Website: slack
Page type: stored-credit-cards
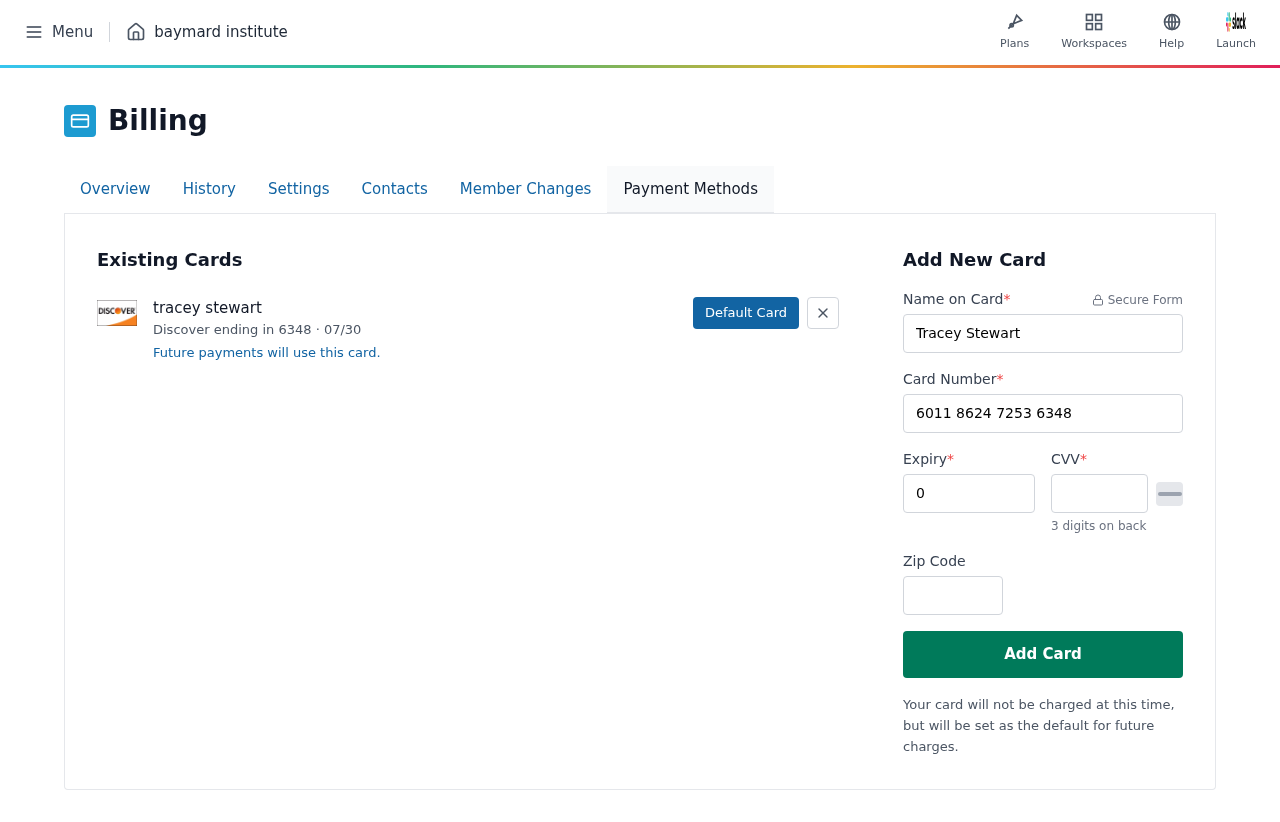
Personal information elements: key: PII_CARD_CVV
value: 709
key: PII_CARD_EXPIRY
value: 07/30
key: PII_CARD_EXPIRY_MONTH
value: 07
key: PII_CARD_EXPIRY_YEAR
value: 30
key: PII_CARD_LAST4
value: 6348
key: PII_CARD_NUMBER
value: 6011 8624 7253 6348
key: PII_CARD_TYPE
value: Discover
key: PII_FULLNAME
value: tracey stewart
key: PII_FULLNAME
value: Tracey Stewart
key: PII_POSTCODE
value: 03641